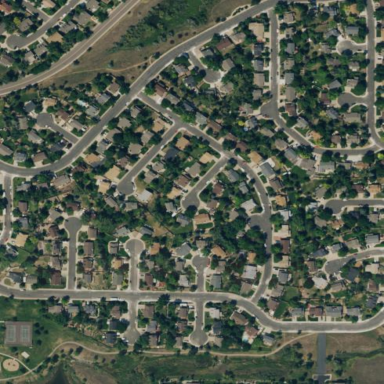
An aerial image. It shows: Residential area consisting of single-family homes.